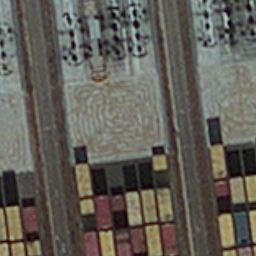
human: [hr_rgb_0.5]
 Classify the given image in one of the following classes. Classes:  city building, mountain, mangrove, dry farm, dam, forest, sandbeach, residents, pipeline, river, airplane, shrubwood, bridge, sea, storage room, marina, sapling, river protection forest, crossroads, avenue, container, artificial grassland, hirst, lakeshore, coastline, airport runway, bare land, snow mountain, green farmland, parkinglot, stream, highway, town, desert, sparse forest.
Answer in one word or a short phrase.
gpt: container